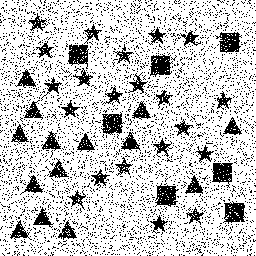
Squares: 7
Triangles: 14
Stars: 21
Total shapes: 42